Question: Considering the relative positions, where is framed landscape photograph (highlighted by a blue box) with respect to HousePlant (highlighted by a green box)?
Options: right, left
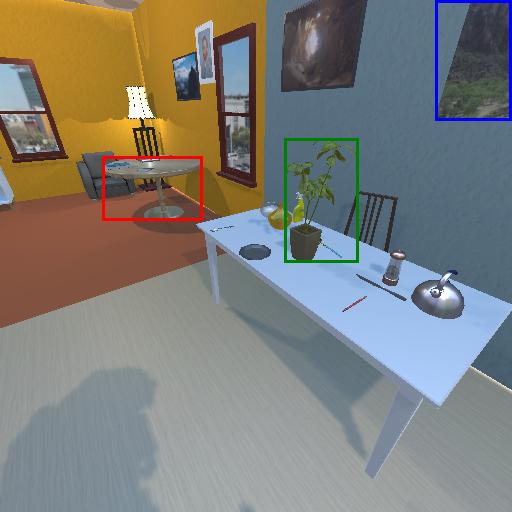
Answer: right